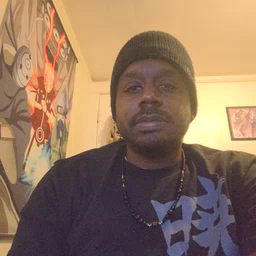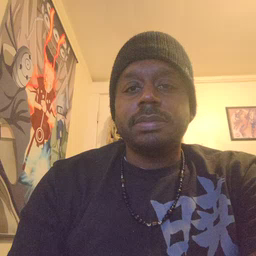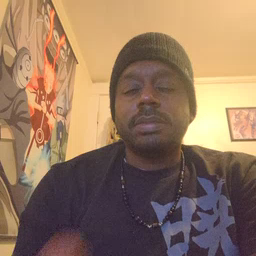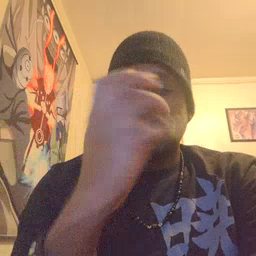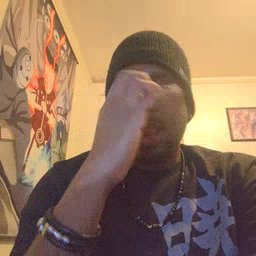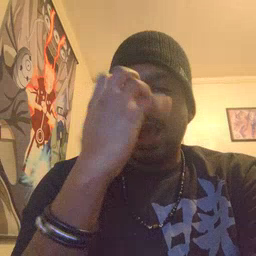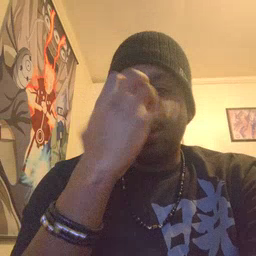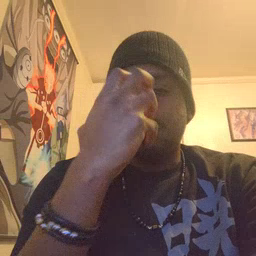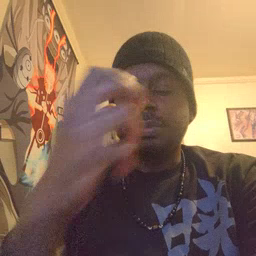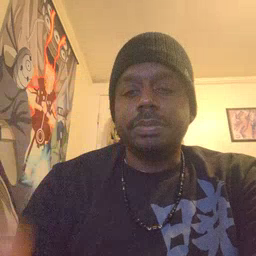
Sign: clown